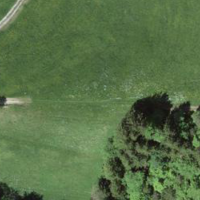
EUNIS habitat code: 44
Species observed at this site:
Dactylis glomerata